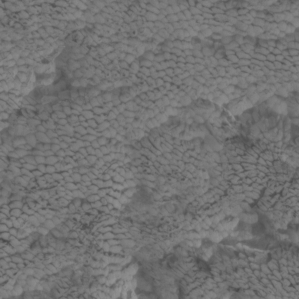
Label: non_frost